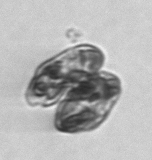
Label: Karenia